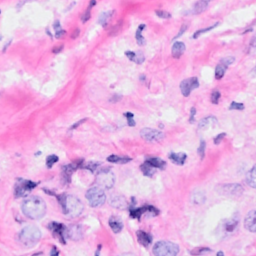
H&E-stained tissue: Breast